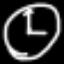
Label: clock